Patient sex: M
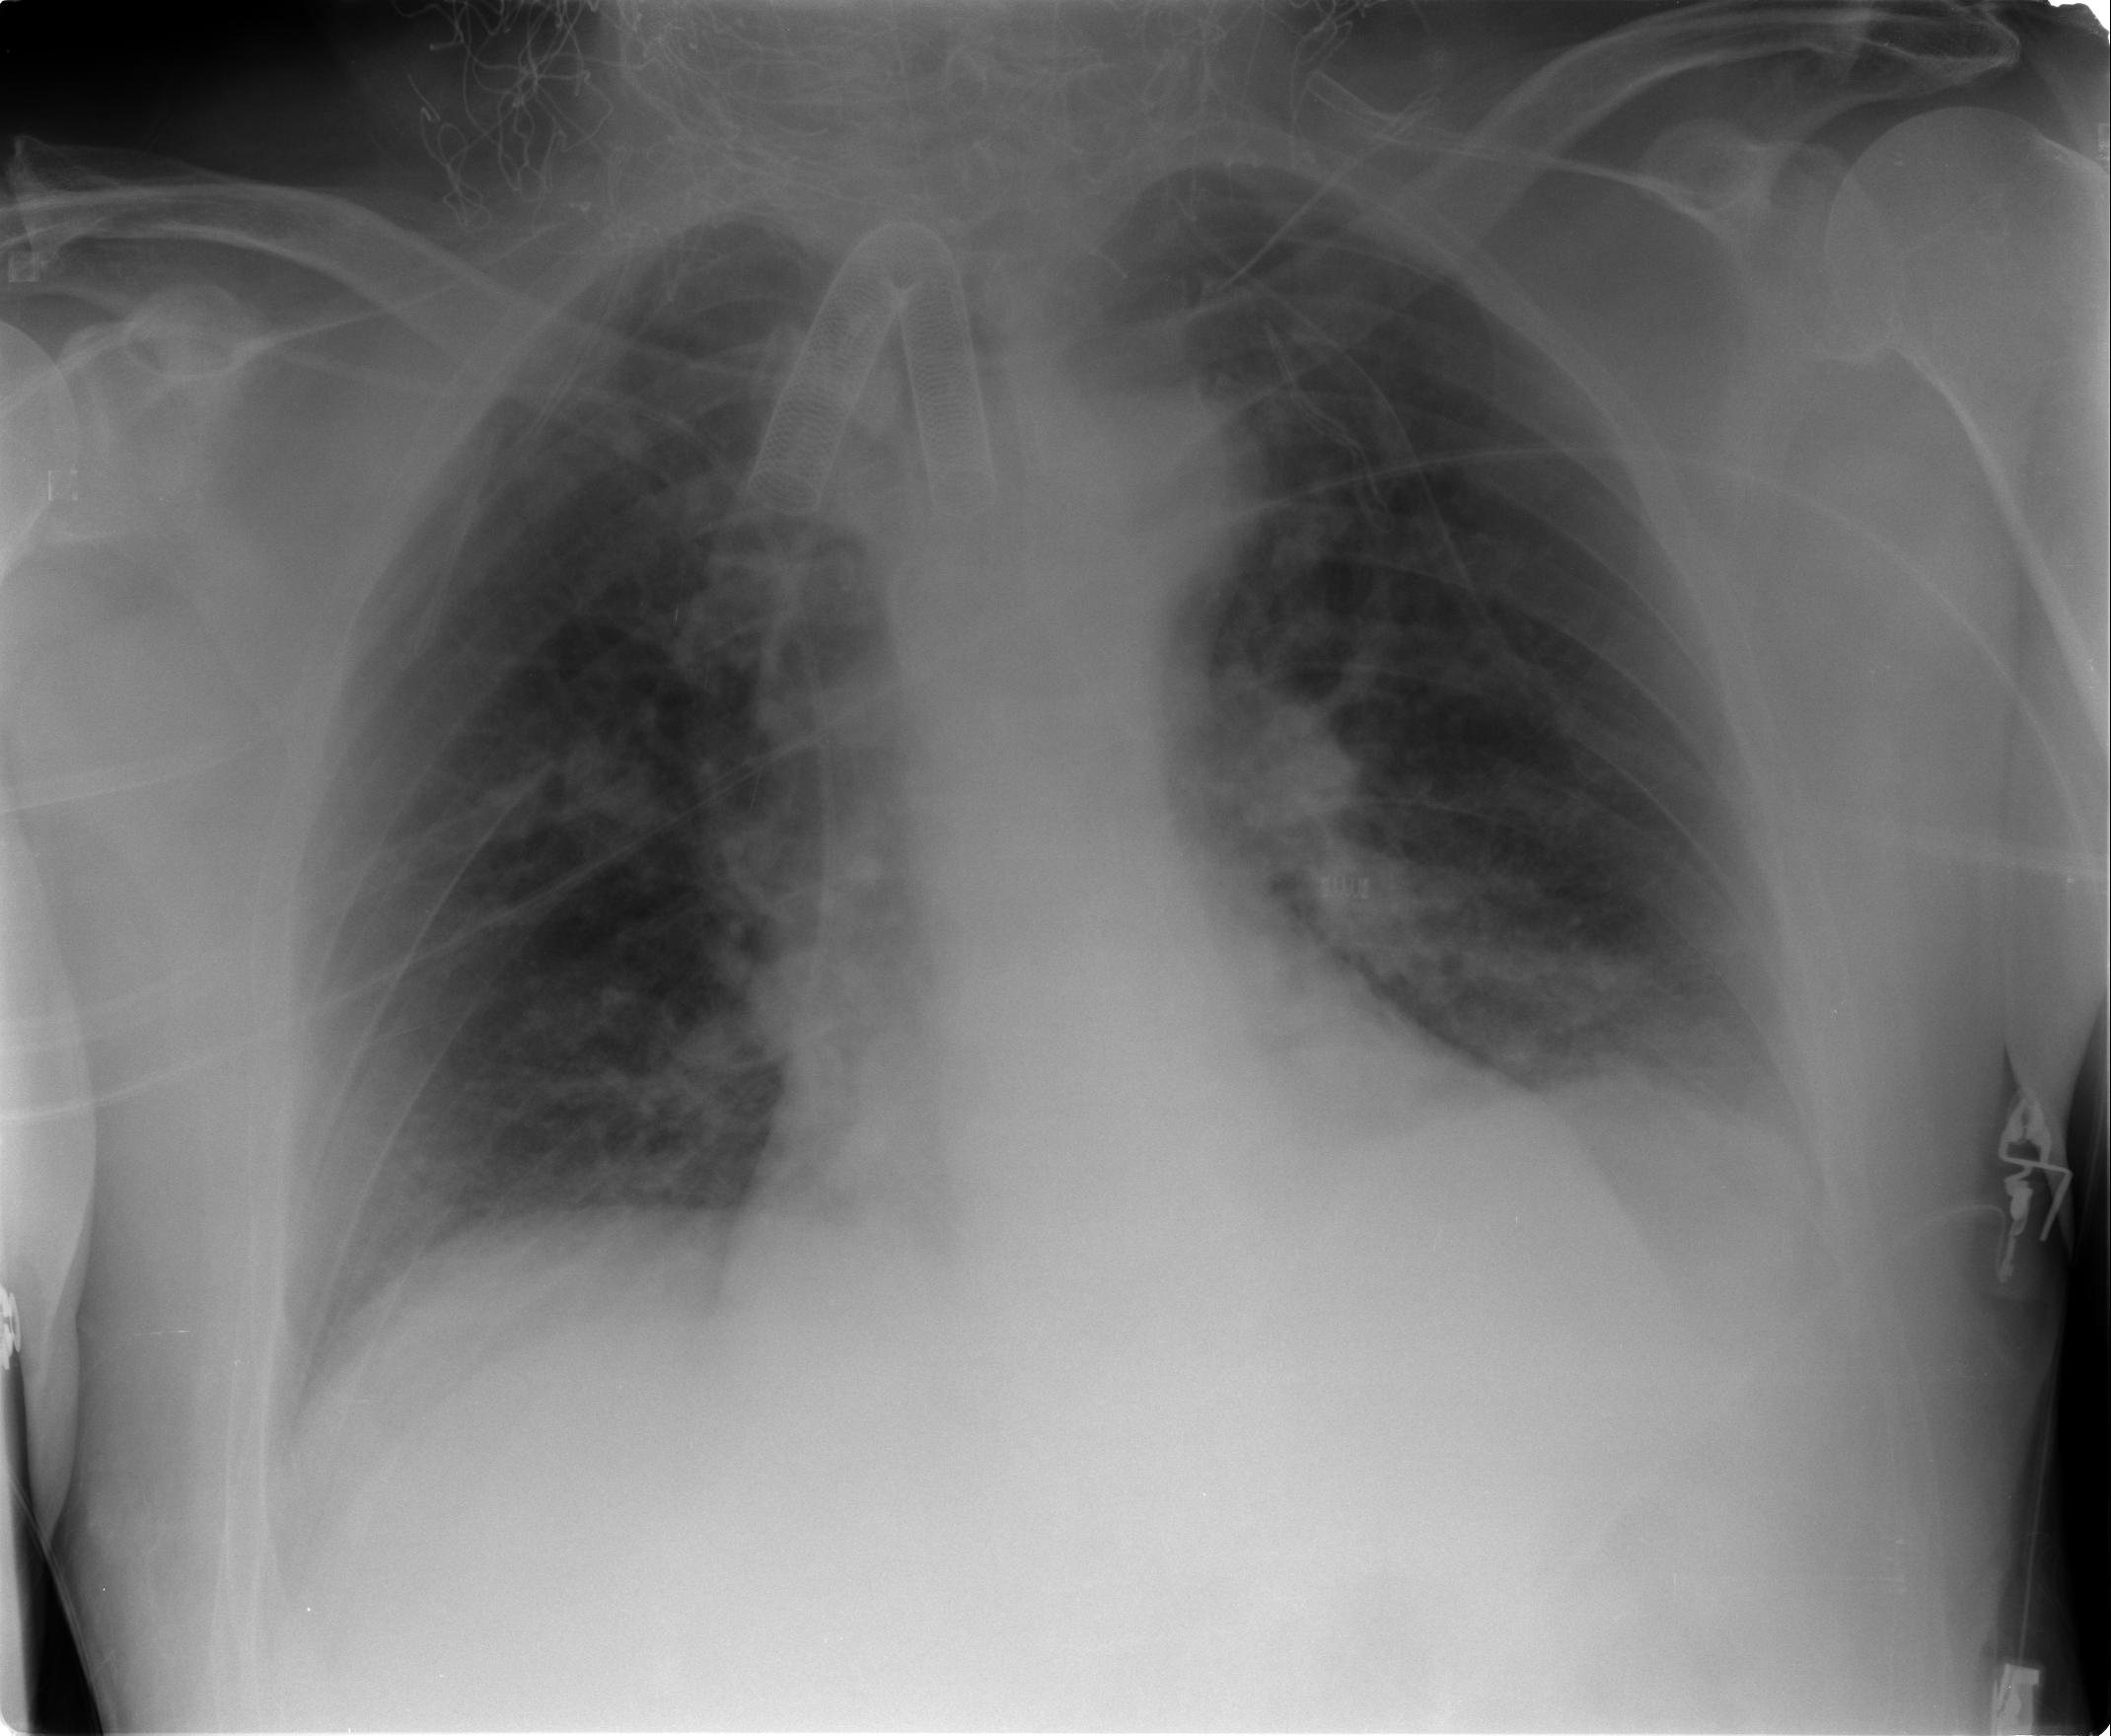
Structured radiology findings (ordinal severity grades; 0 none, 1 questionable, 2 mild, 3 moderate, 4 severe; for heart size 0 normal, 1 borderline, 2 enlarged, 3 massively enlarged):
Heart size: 0
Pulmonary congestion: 0
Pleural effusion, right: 0
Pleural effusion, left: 1
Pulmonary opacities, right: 0
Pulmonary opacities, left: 0
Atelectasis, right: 2
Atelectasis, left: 1